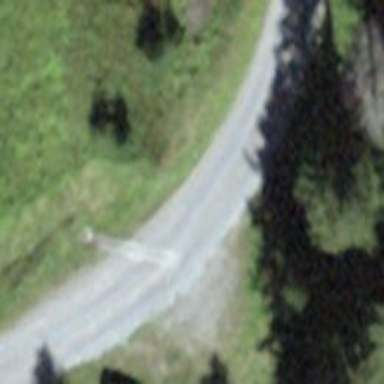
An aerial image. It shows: Passing place on the road.